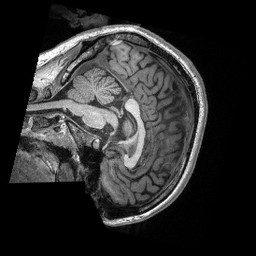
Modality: T1w
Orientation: sagittal
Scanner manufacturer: siemens
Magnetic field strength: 3 T
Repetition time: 2.3 s
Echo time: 0.00308 s